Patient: sex F, age 74
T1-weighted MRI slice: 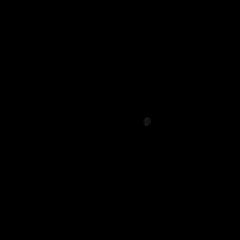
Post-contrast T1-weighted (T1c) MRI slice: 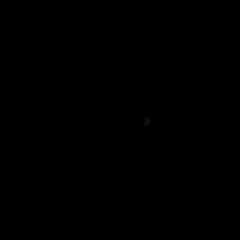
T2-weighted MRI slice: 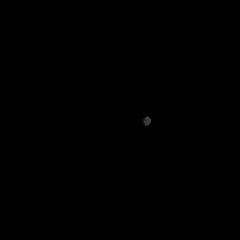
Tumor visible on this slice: no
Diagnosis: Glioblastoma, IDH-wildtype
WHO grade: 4